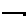
Label: line